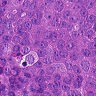
Metastatic tissue present: yes